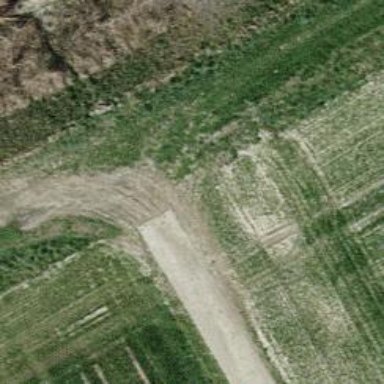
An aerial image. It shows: Well-maintained track road of grade 1.